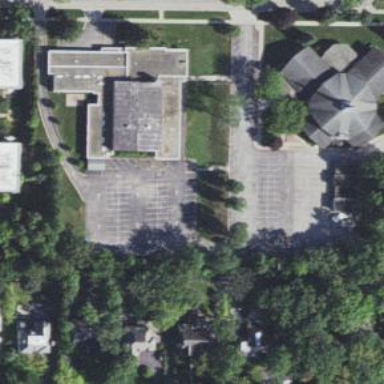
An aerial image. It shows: Parking space is available.